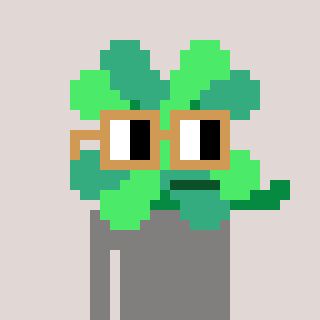
a pixel art character with square brown glasses, a clover-shaped head and a bluegrey-colored body on a warm background